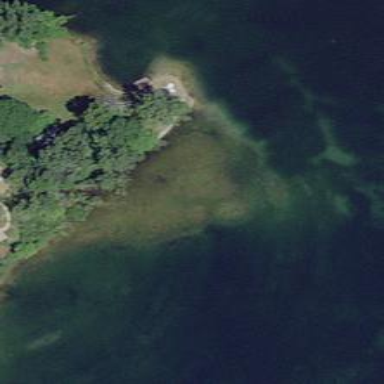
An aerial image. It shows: Lake with natural water.